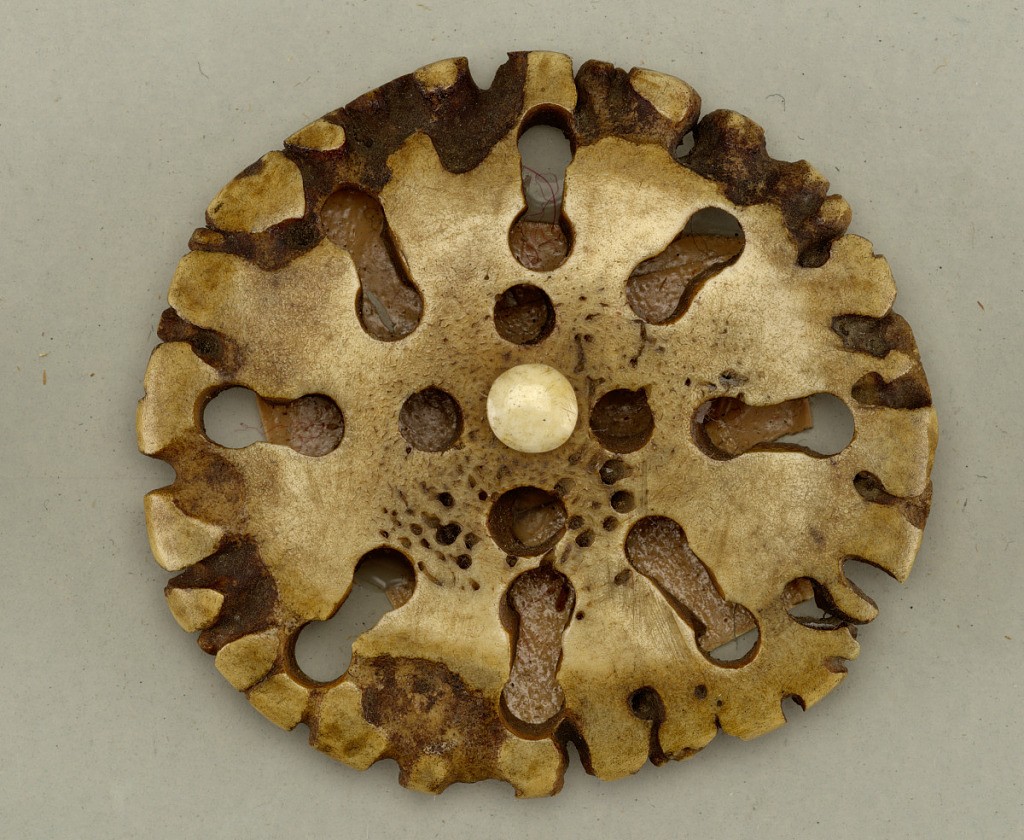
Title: Button
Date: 19th century
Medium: Reindeer antler
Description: Button made from a section of reindeer horn; round and keyhole shaped piercings and notches at edge.

On card 2